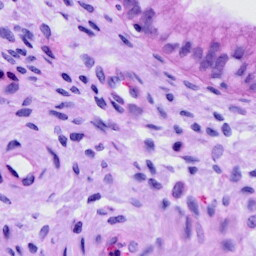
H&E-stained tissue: Cervix